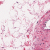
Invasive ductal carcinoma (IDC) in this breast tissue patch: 0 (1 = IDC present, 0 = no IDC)